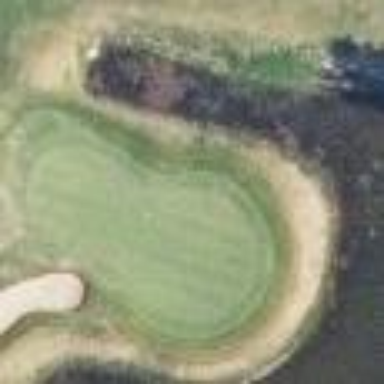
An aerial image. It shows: Golf bunker.